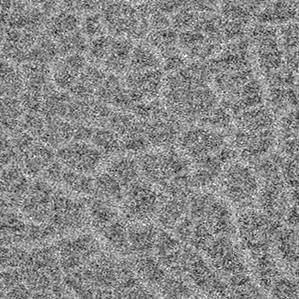
Label: frost